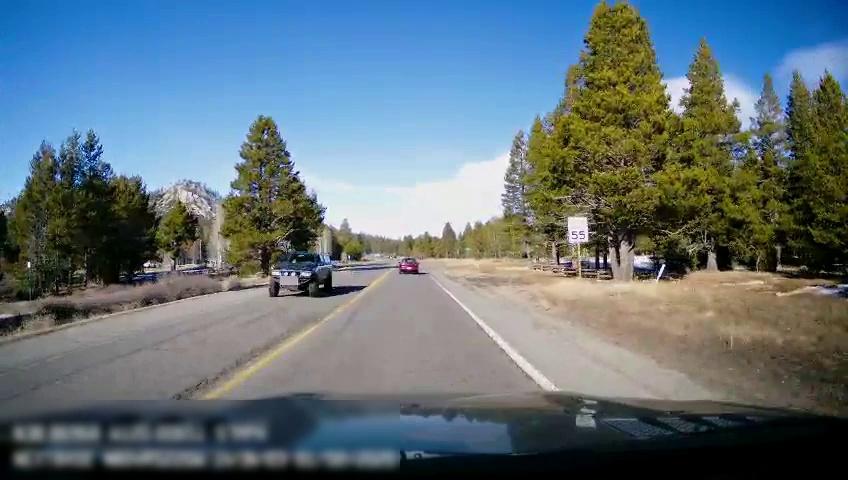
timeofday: Day
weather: Sunny
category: Drivable Space
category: Vehicles | Car
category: Vehicles | Truck
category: Lanes | Current Lane
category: Lanes | Current Lane
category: Traffic | Signs